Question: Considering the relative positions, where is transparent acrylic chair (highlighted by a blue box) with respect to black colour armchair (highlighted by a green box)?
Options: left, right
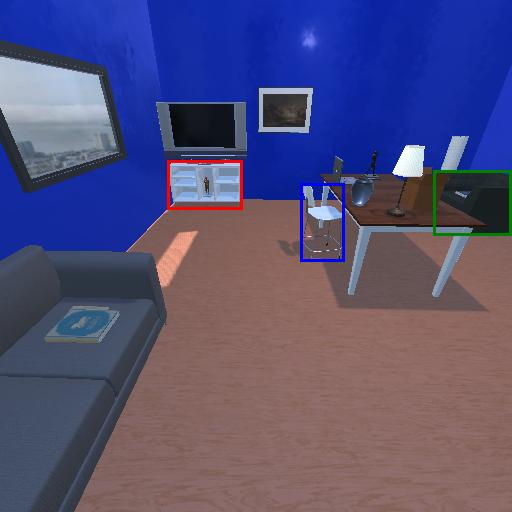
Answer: left